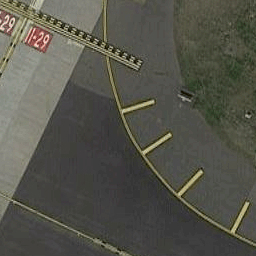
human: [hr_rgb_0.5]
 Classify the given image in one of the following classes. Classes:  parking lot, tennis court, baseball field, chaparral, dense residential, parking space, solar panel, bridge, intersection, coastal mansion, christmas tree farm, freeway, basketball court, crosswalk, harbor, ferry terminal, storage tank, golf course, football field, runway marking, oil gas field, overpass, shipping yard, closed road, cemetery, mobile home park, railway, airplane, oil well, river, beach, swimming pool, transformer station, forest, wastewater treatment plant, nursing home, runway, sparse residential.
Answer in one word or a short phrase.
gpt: runway marking